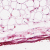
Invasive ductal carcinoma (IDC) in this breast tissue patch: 0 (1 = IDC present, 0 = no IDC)